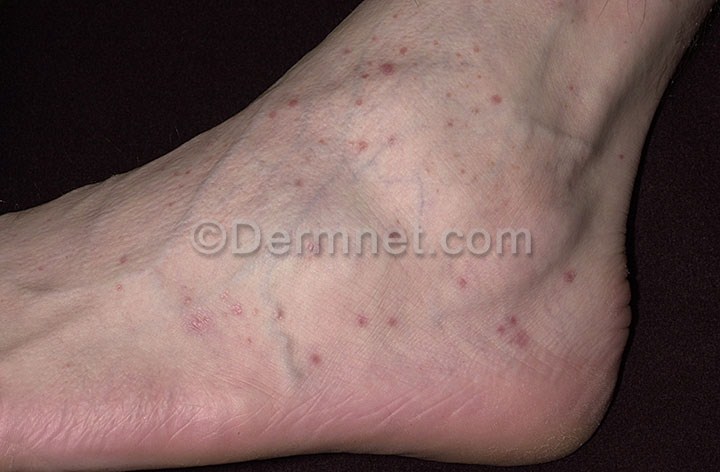
Disease: Nail Fungus and other Nail Disease